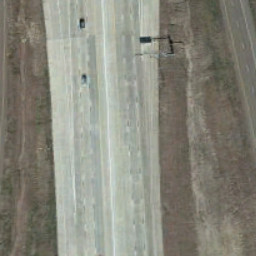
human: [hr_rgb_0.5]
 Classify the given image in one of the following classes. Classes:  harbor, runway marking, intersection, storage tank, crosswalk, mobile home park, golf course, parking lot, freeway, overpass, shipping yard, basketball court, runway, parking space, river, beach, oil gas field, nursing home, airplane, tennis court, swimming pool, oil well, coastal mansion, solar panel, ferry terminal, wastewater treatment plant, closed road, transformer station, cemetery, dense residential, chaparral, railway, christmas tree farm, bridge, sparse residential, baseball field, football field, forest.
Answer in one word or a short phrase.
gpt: freeway